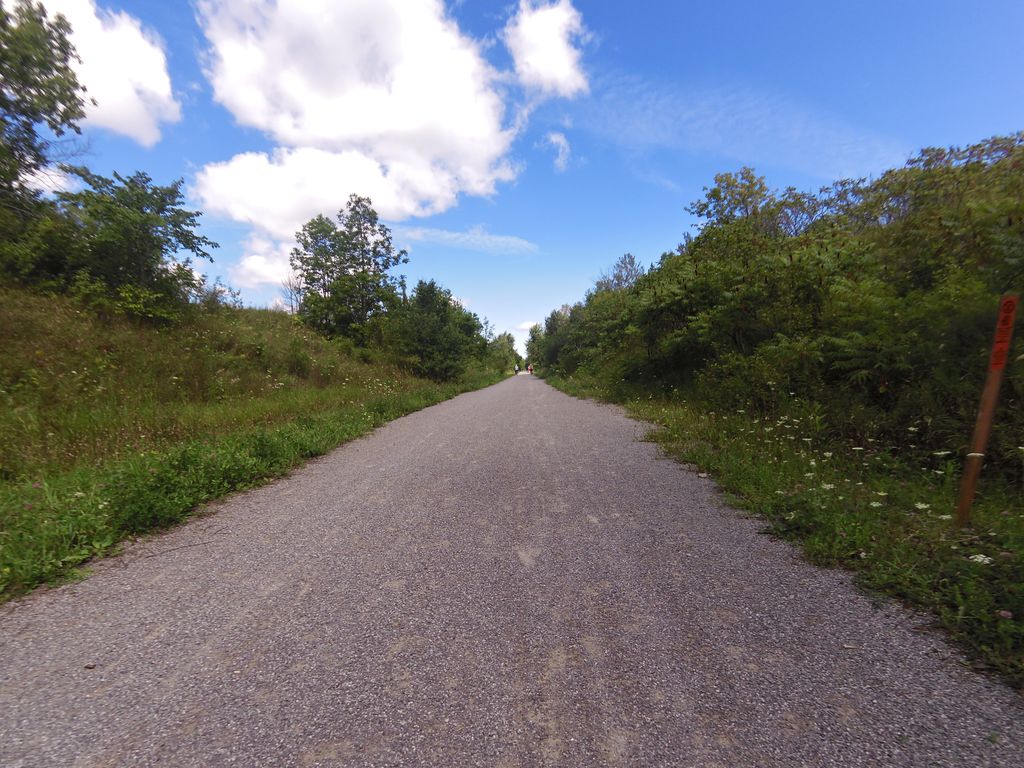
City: ottawa-gatineau